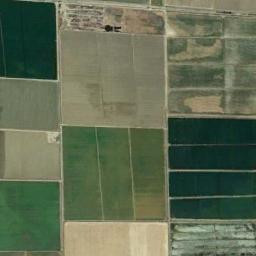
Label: rectangular_farmland